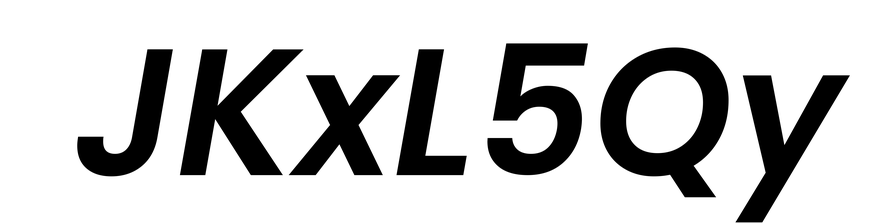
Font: Poppins-SemiBoldItalic